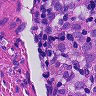
Metastatic tissue present: yes